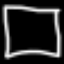
Label: square